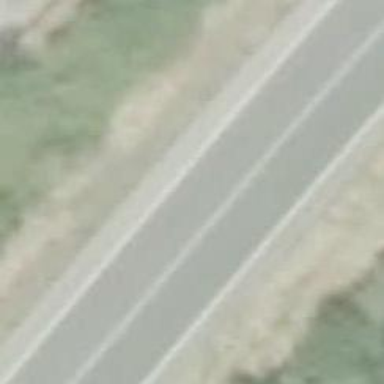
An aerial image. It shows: Asphalt trunk highway.